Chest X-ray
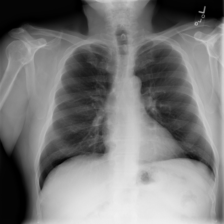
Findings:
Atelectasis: negative
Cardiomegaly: negative
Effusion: negative
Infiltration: negative
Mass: negative
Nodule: negative
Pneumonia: negative
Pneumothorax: negative
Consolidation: negative
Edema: negative
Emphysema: negative
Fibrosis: negative
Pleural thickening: negative
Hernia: negative